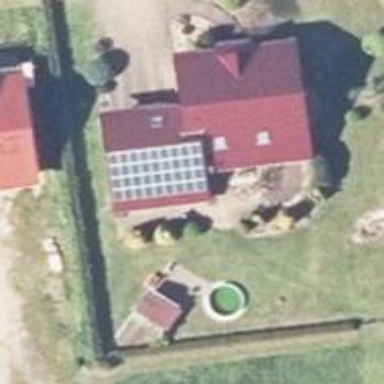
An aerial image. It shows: Solar photovoltaic panel generating electricity through small installation.